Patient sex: M
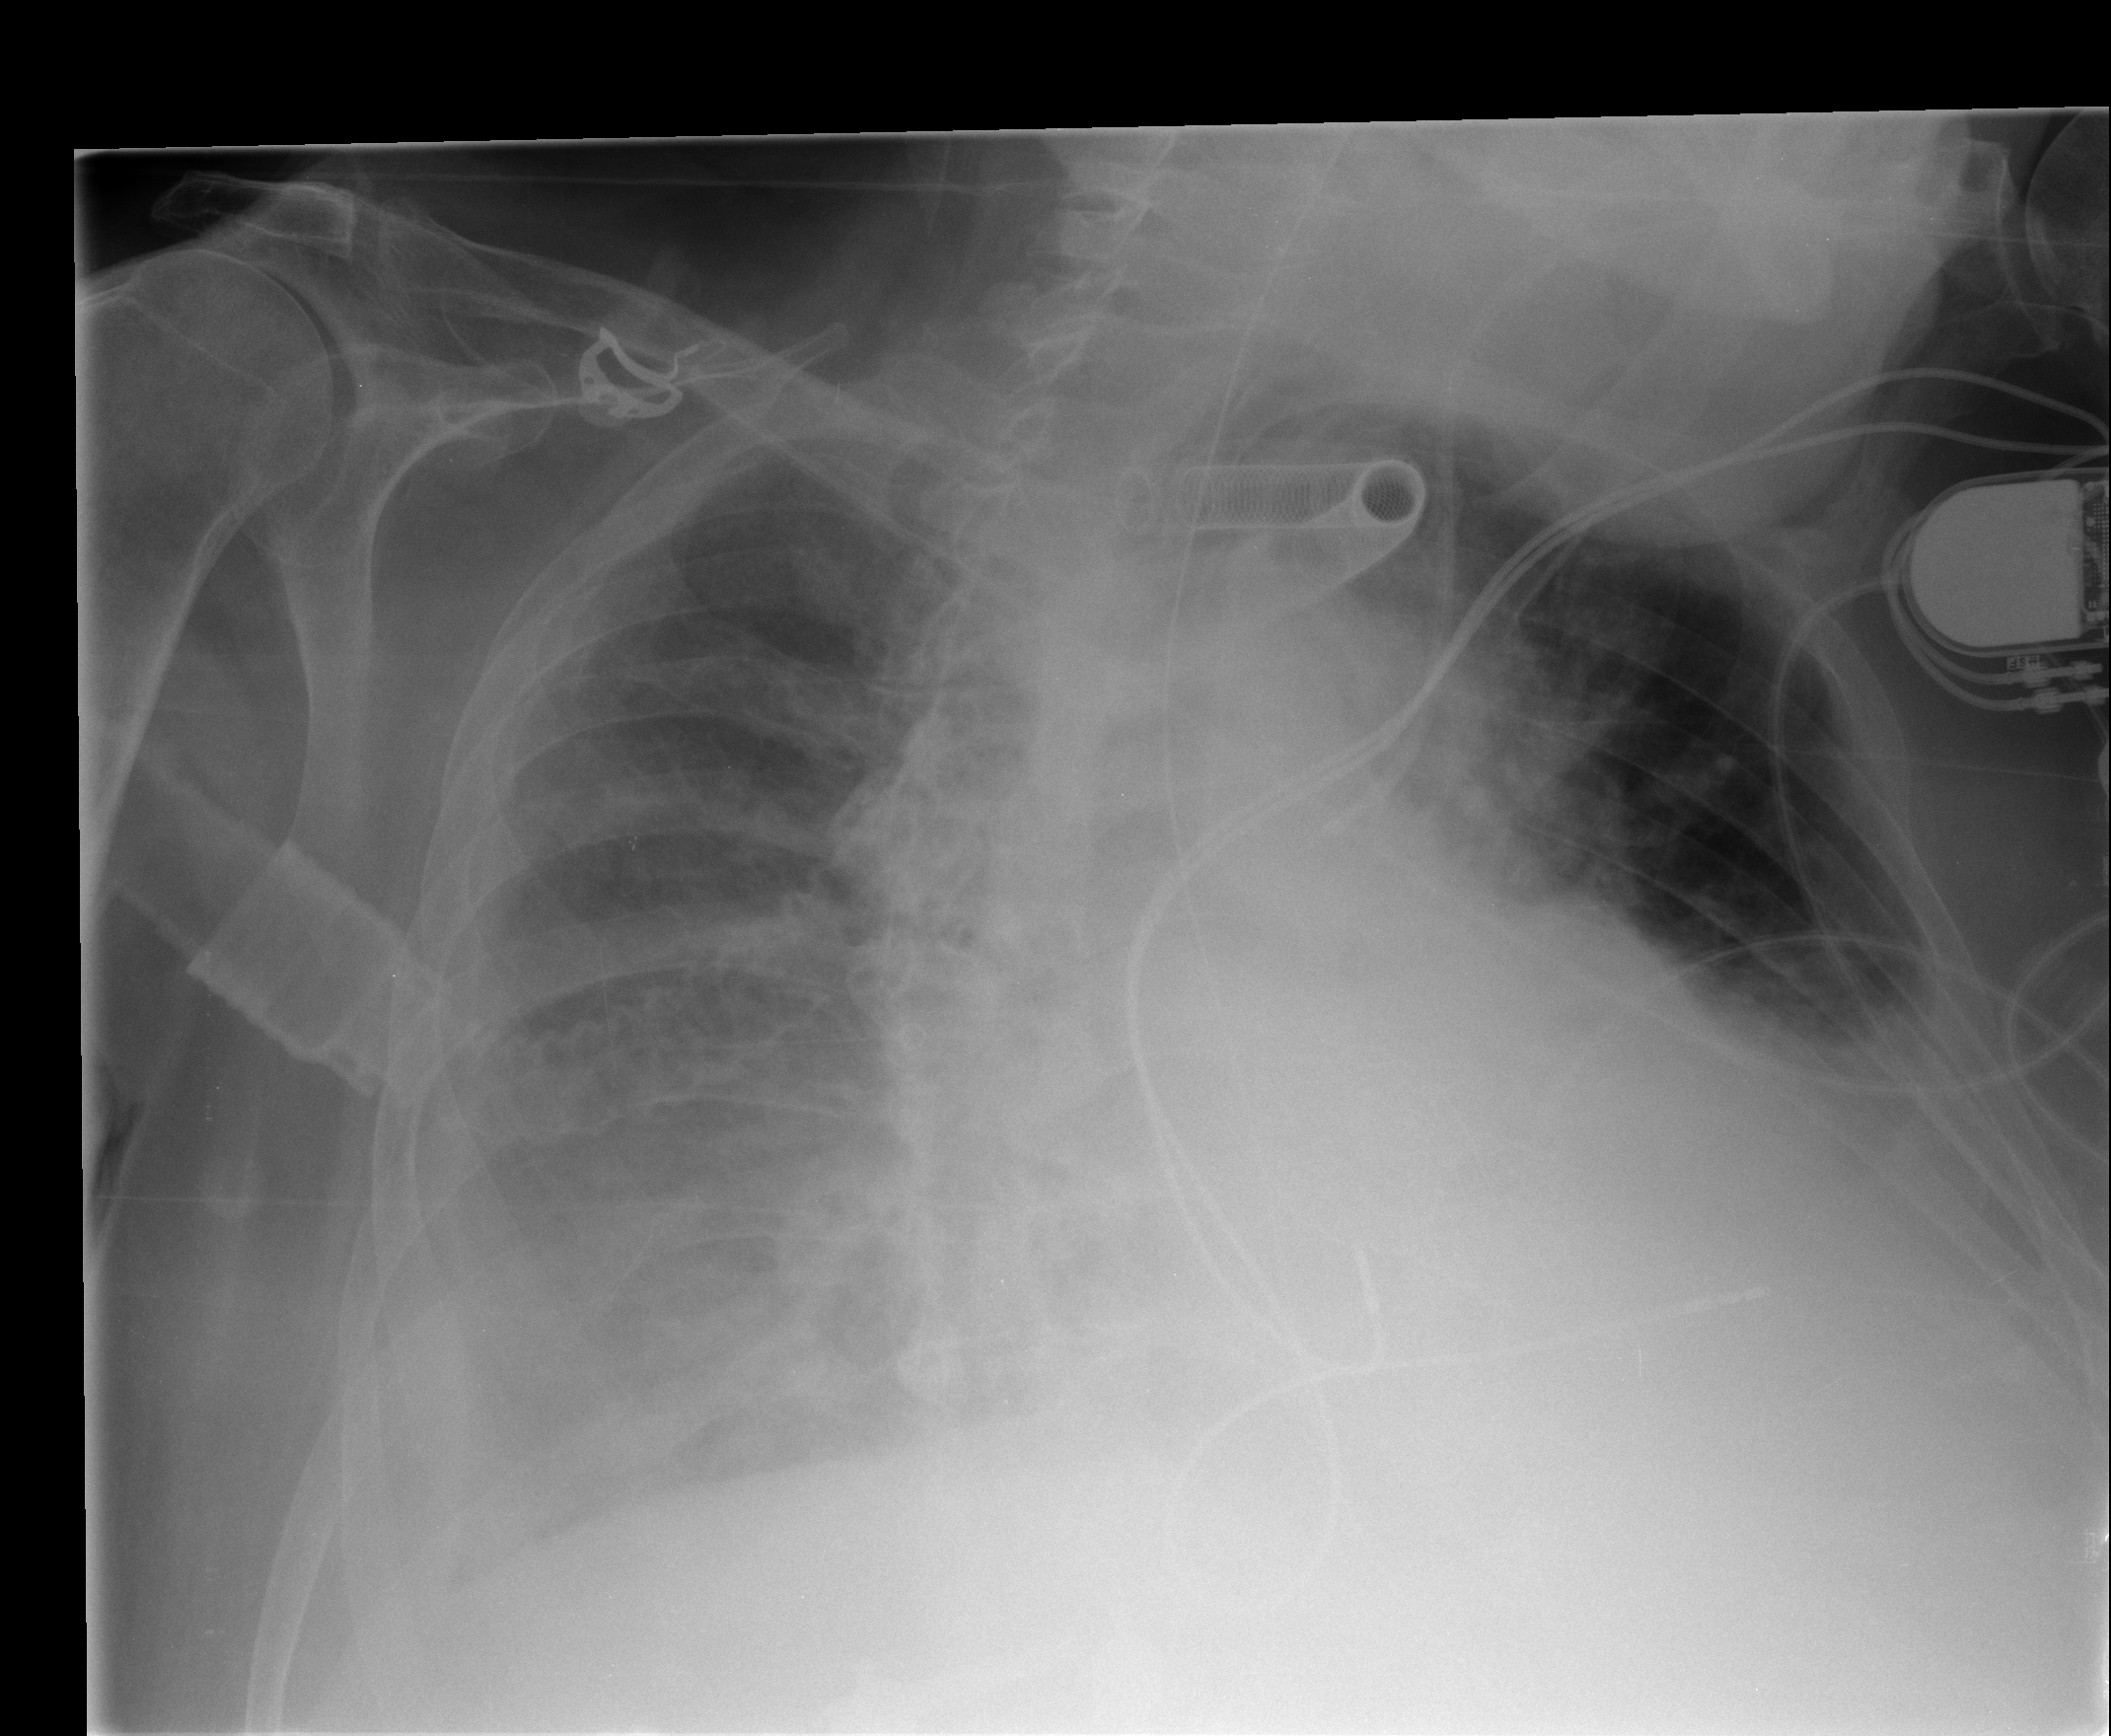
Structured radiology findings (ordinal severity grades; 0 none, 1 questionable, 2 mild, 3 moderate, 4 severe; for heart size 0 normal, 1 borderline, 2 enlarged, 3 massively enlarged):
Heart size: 2
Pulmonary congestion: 2
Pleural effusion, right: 3
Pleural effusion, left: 3
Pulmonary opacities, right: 2
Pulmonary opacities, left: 2
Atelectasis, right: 2
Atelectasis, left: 2